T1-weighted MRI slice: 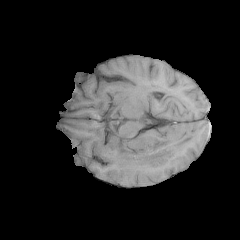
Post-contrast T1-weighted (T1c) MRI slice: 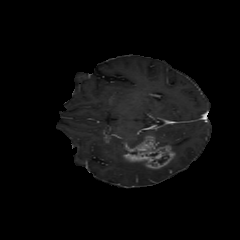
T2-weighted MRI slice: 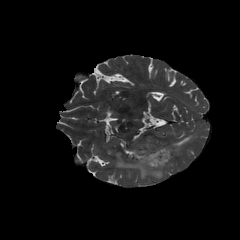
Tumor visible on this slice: yes